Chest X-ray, PA view. Patient: 60 years old, sex M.
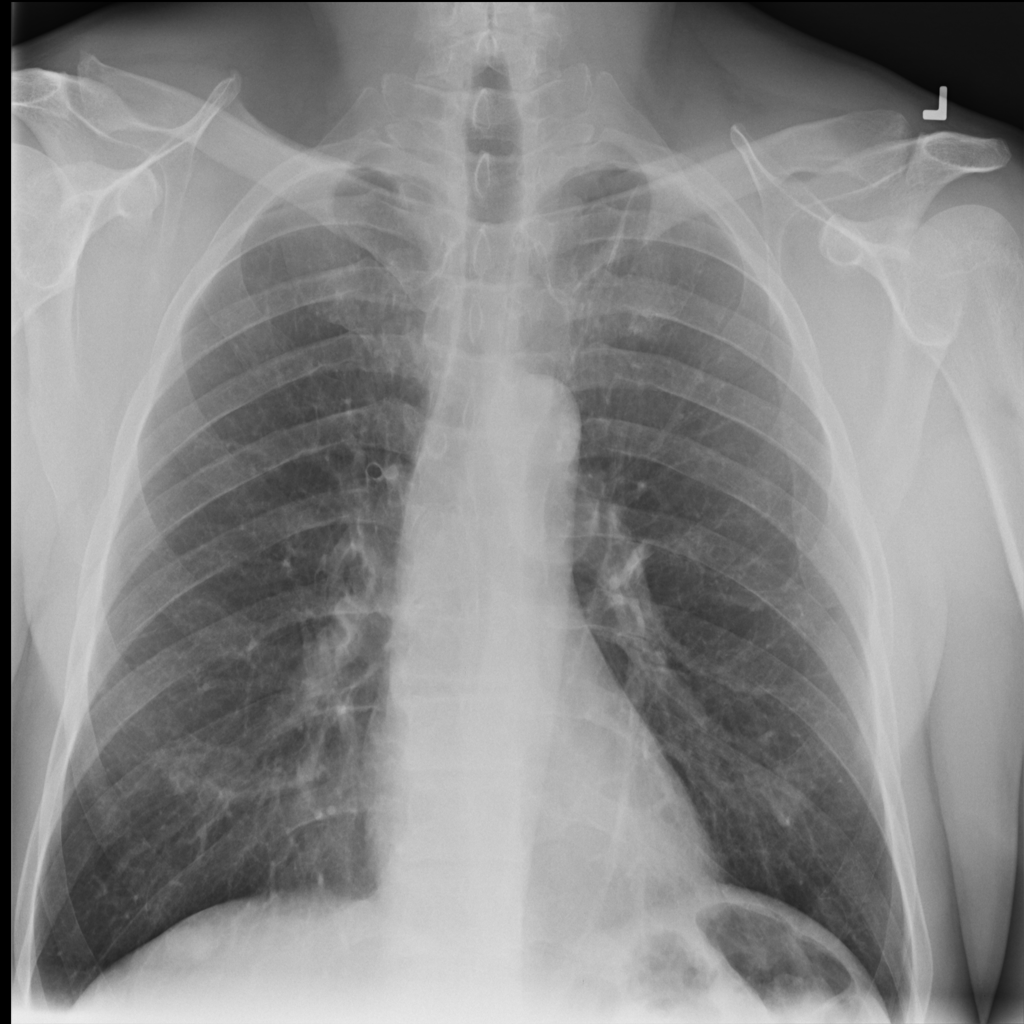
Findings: Infiltration, Nodule